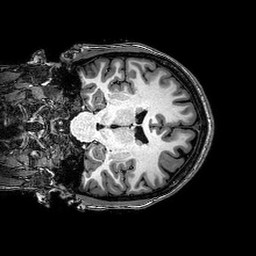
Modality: T1w
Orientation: coronal
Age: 21
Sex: female
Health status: healthy
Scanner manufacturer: philips
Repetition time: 0.008148 s
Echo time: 0.00372 s